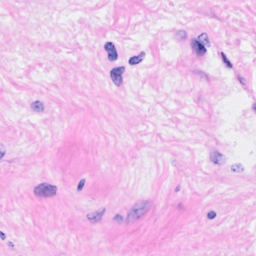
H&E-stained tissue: Breast